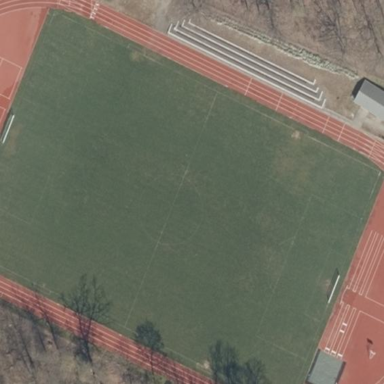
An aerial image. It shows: Stadium for soccer matches.